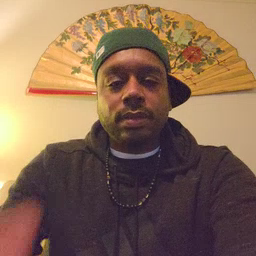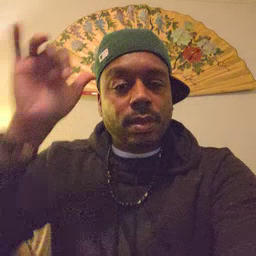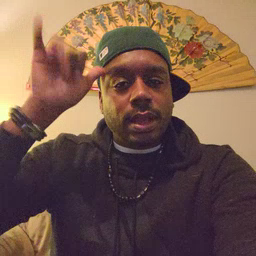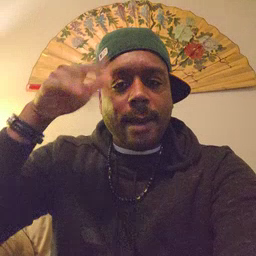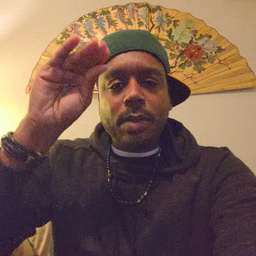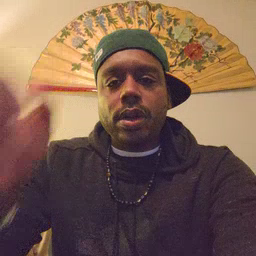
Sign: cowboy